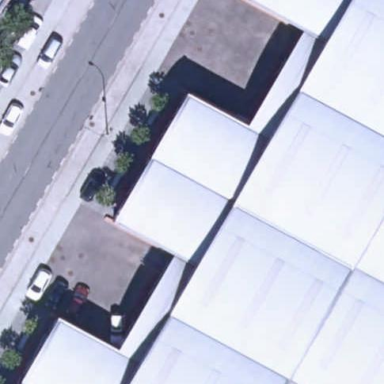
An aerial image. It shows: Industrial building.